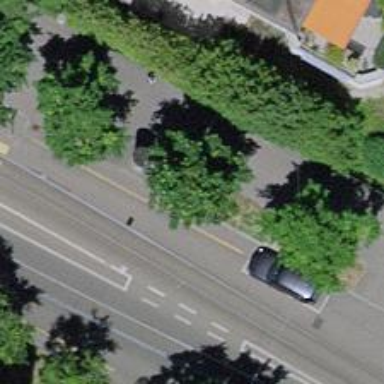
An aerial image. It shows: Avenue lined with trees.